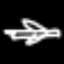
Label: airplane